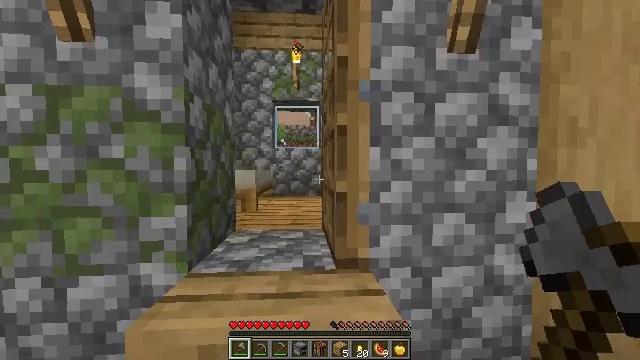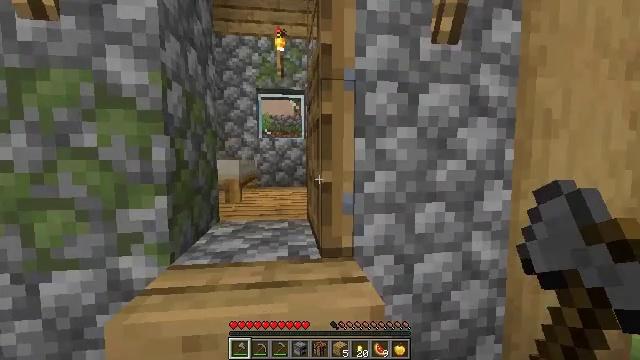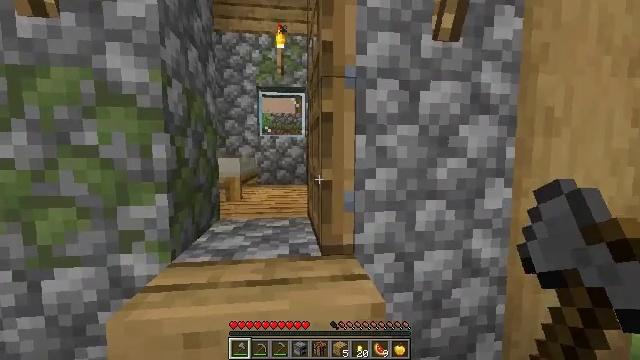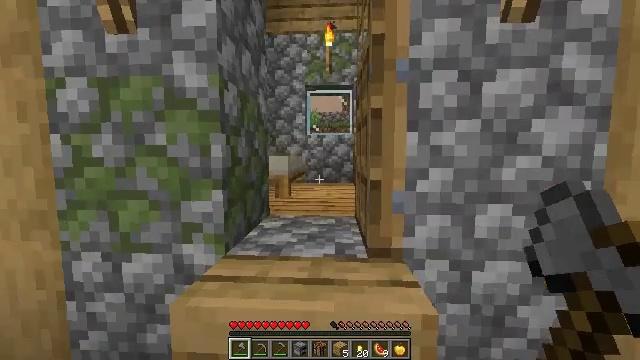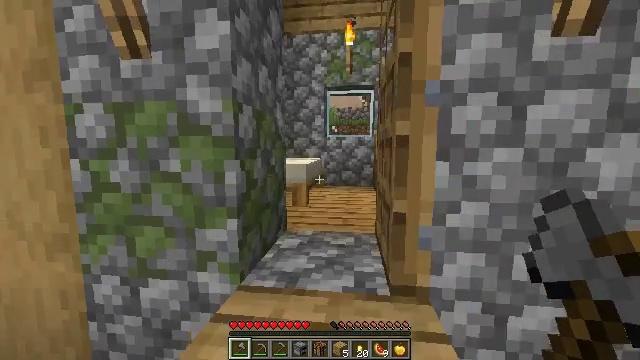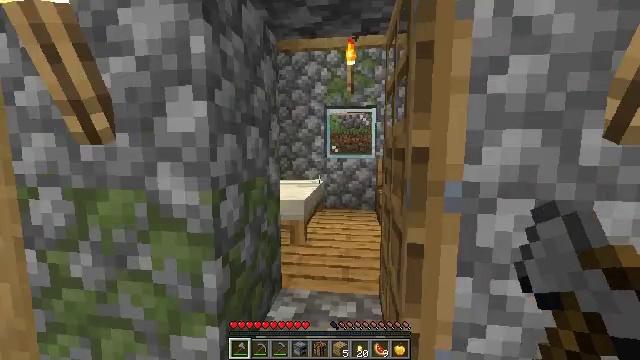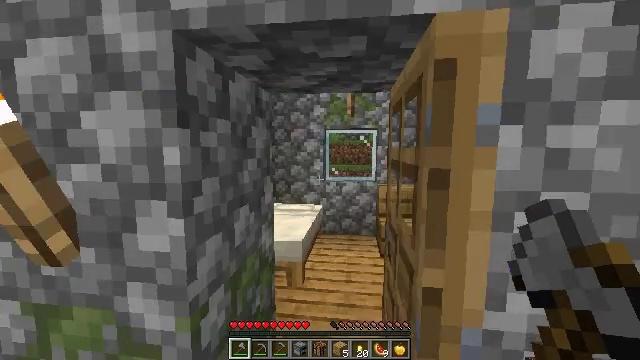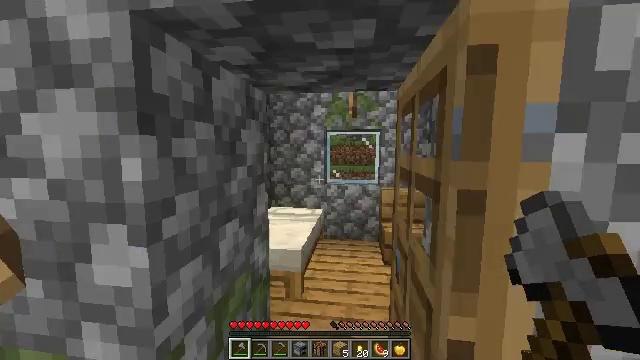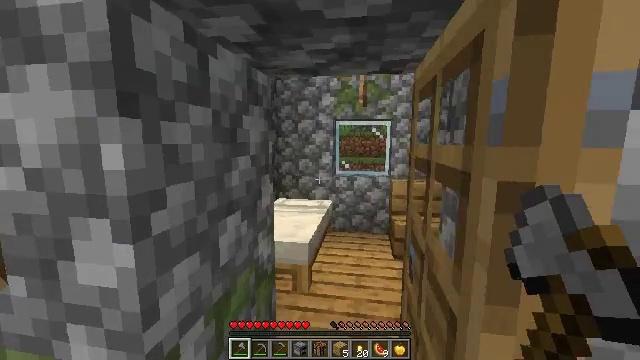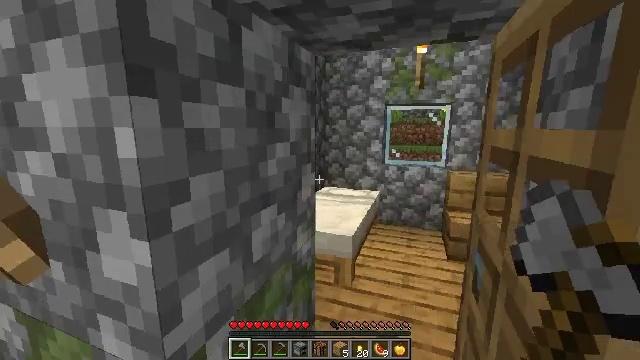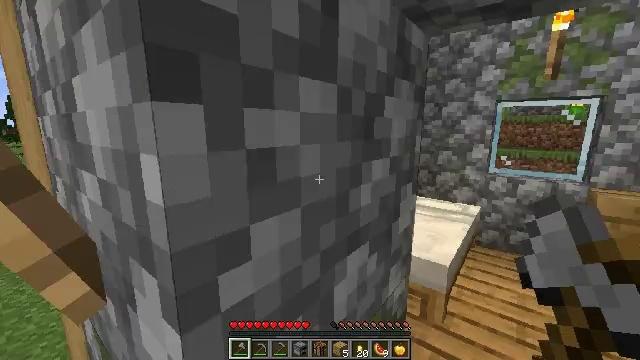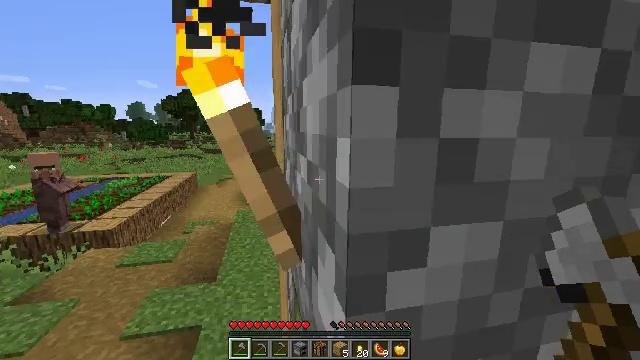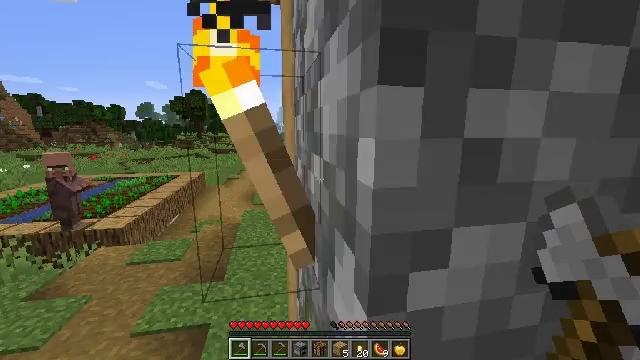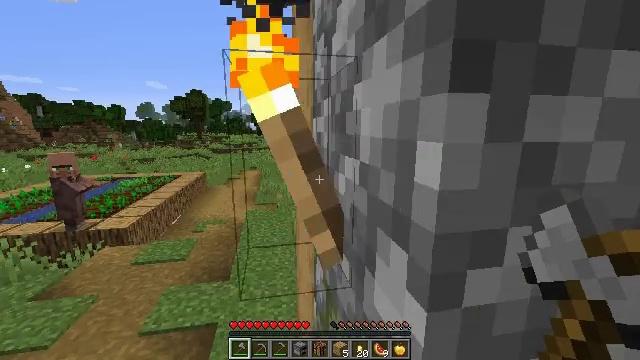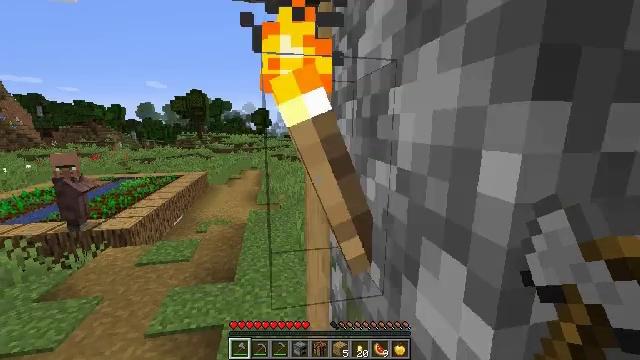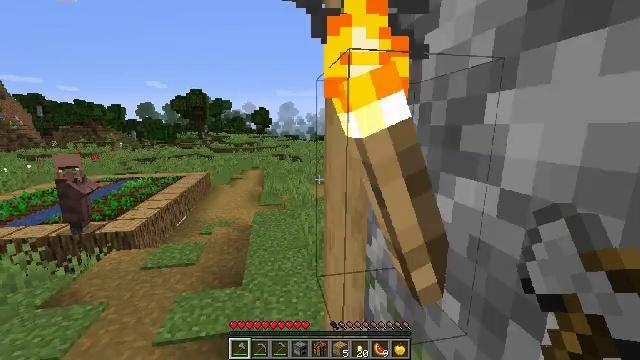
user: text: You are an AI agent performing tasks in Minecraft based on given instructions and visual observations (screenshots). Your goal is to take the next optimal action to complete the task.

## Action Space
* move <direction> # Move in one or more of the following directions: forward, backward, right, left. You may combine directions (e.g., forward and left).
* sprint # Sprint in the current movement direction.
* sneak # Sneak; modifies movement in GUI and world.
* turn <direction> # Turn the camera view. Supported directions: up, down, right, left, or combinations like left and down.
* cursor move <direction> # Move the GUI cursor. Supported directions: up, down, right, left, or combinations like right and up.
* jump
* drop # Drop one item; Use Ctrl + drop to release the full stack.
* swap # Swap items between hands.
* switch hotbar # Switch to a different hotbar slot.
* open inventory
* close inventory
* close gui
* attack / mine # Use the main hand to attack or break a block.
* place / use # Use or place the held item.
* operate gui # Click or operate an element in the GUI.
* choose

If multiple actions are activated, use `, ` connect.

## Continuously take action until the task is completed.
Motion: motion action
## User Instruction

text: Gather hay blocks from the farm.
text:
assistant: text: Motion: turn right and down
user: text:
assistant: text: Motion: no_op
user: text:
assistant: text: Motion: move forward, turn left
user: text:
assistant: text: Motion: move forward, turn left and down
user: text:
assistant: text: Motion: move forward
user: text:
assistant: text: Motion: move forward
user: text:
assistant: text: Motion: move forward
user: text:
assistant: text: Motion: move forward, turn left and down
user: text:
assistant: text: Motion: move forward and move left, turn left and down
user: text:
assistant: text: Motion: move forward and move left, turn left
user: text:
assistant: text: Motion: move forward and move left, turn left
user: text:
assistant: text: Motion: move forward and move left, turn left
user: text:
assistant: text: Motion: move forward and move left
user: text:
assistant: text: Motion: move forward and move left
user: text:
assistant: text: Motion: move forward and move left
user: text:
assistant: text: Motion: move forward and move left
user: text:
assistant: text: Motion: move forward and move left
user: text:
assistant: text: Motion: move forward, sprint
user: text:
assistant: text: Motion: move forward, sprint, turn right and up
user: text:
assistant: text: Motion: move forward, sprint, turn right and up
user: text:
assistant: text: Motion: move forward, sprint, turn right and up
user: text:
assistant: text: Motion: move forward, sprint
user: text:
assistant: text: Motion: move forward, sprint
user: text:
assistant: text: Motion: move forward, sprint
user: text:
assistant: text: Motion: move forward, sprint, turn right and up
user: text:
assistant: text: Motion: move forward, sprint, turn right and up
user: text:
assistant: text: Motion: move forward, sprint, turn right and up
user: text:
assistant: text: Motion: move forward, sprint, turn right and up
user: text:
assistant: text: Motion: move forward, sprint, turn right and up
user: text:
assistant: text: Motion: move forward, sprint, turn right and up